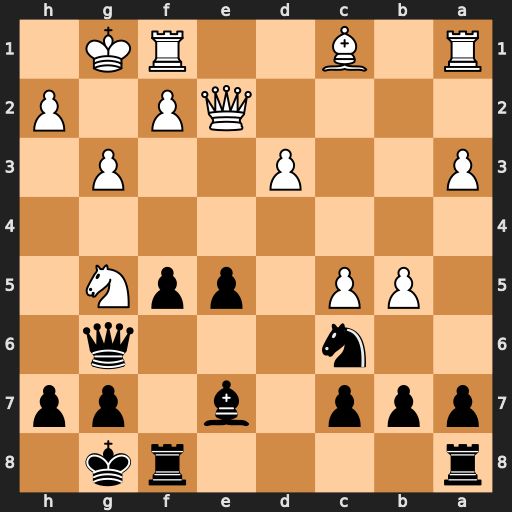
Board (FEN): r4rk1/ppp1b1pp/2n3q1/1PP1ppN1/8/P2P2P1/4QP1P/R1B2RK1
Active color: b
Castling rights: -
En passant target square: -
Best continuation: Nd4 Qxe5 Bf6 Qd5+ Kh8